Question: I guess the title is kind of hard to understand, so I'll explain.
I am trying to achieve this effect (from .png file):
This is half a cycle with black line inside

I couldn't create this inner line no matter how I tried.
This is what I got so far:
'''
<div id='halfCycle'>
<div id='halfCycleInner'>
</div>
</div>
'''
'''
#halfCycle
{
width: 23px;
height: 43px;
background-color: #383838;
border-top-right-radius: 50px;
border-bottom-right-radius: 50px;
box-shadow: 2px 0 2px 0px #222;
}
#halfCycleInner
{
position: relative;
top: 1px;
right:0px;
width: 22px;
height: 41px;
background-color: #383838;
border-top-right-radius: 60px;
border-bottom-right-radius: 60px;
border-right-width: 1px;
border-right-color: #212121;
border-right-style: solid;
box-sizing: border-box;
-moz-box-sizing: border-box;
-webkit-box-sizing: border-box;
}
'''
Here is a <URL>
It's very close, but not the same.
Any idea how to make this inner line.
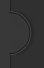
Answer: You could use a pseudo element to and give it the border :
<URL>
'''
<div id='halfCycle'></div>
'''
'''
#halfCycle
{
width: 23px;
height: 43px;
background-color: #383838;
border-top-right-radius: 50px;
border-bottom-right-radius: 50px;
box-shadow: 2px 0 2px 0px #222;
position:relative;
overflow:hidden;
}
#halfCycle:after{
content:'';
position:absolute;
top:1px; right:1px;
width:42px;
height:39px;
border-radius:100%;
border:1px solid #000;
}
'''